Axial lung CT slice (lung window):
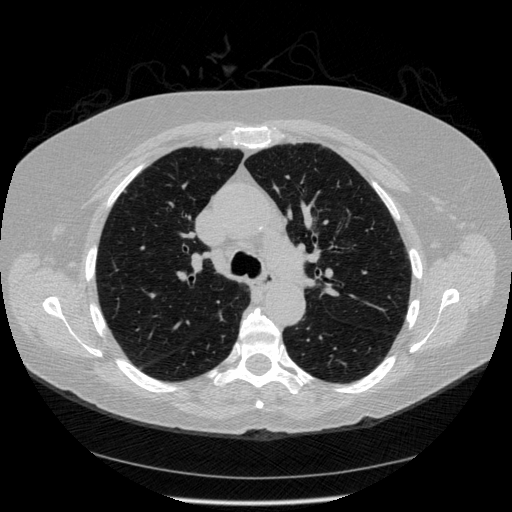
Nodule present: no